Question:
Code before the changes:
'''
List<ProductBrandModel> model = brands.Select(item => Mapper.Map<ProductBrand, ProductBrandModel>(item)).ToList();
'''
Code after the improvement:
'''
List<ProductBrandModel> model = brands.Select(Mapper.Map<ProductBrand, ProductBrandModel>).ToList();
'''
What is this doing? Is it implicitly running that mapping on every item in the 'brands' collection?
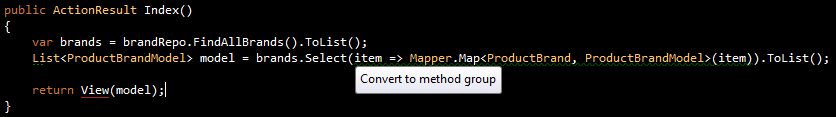
Answer: Since you're directly passing the parameter of the lambda expression to the 'Mapper.Map' method, it is exactly equivalent to specifying this method directly as the projection for 'Select'. The signature of 'Mapper.Map' is compatible with the 'Func<TSource, TResult>' delegate, so R# suggests to use the method group directly rather than a lambda expression.